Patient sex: M
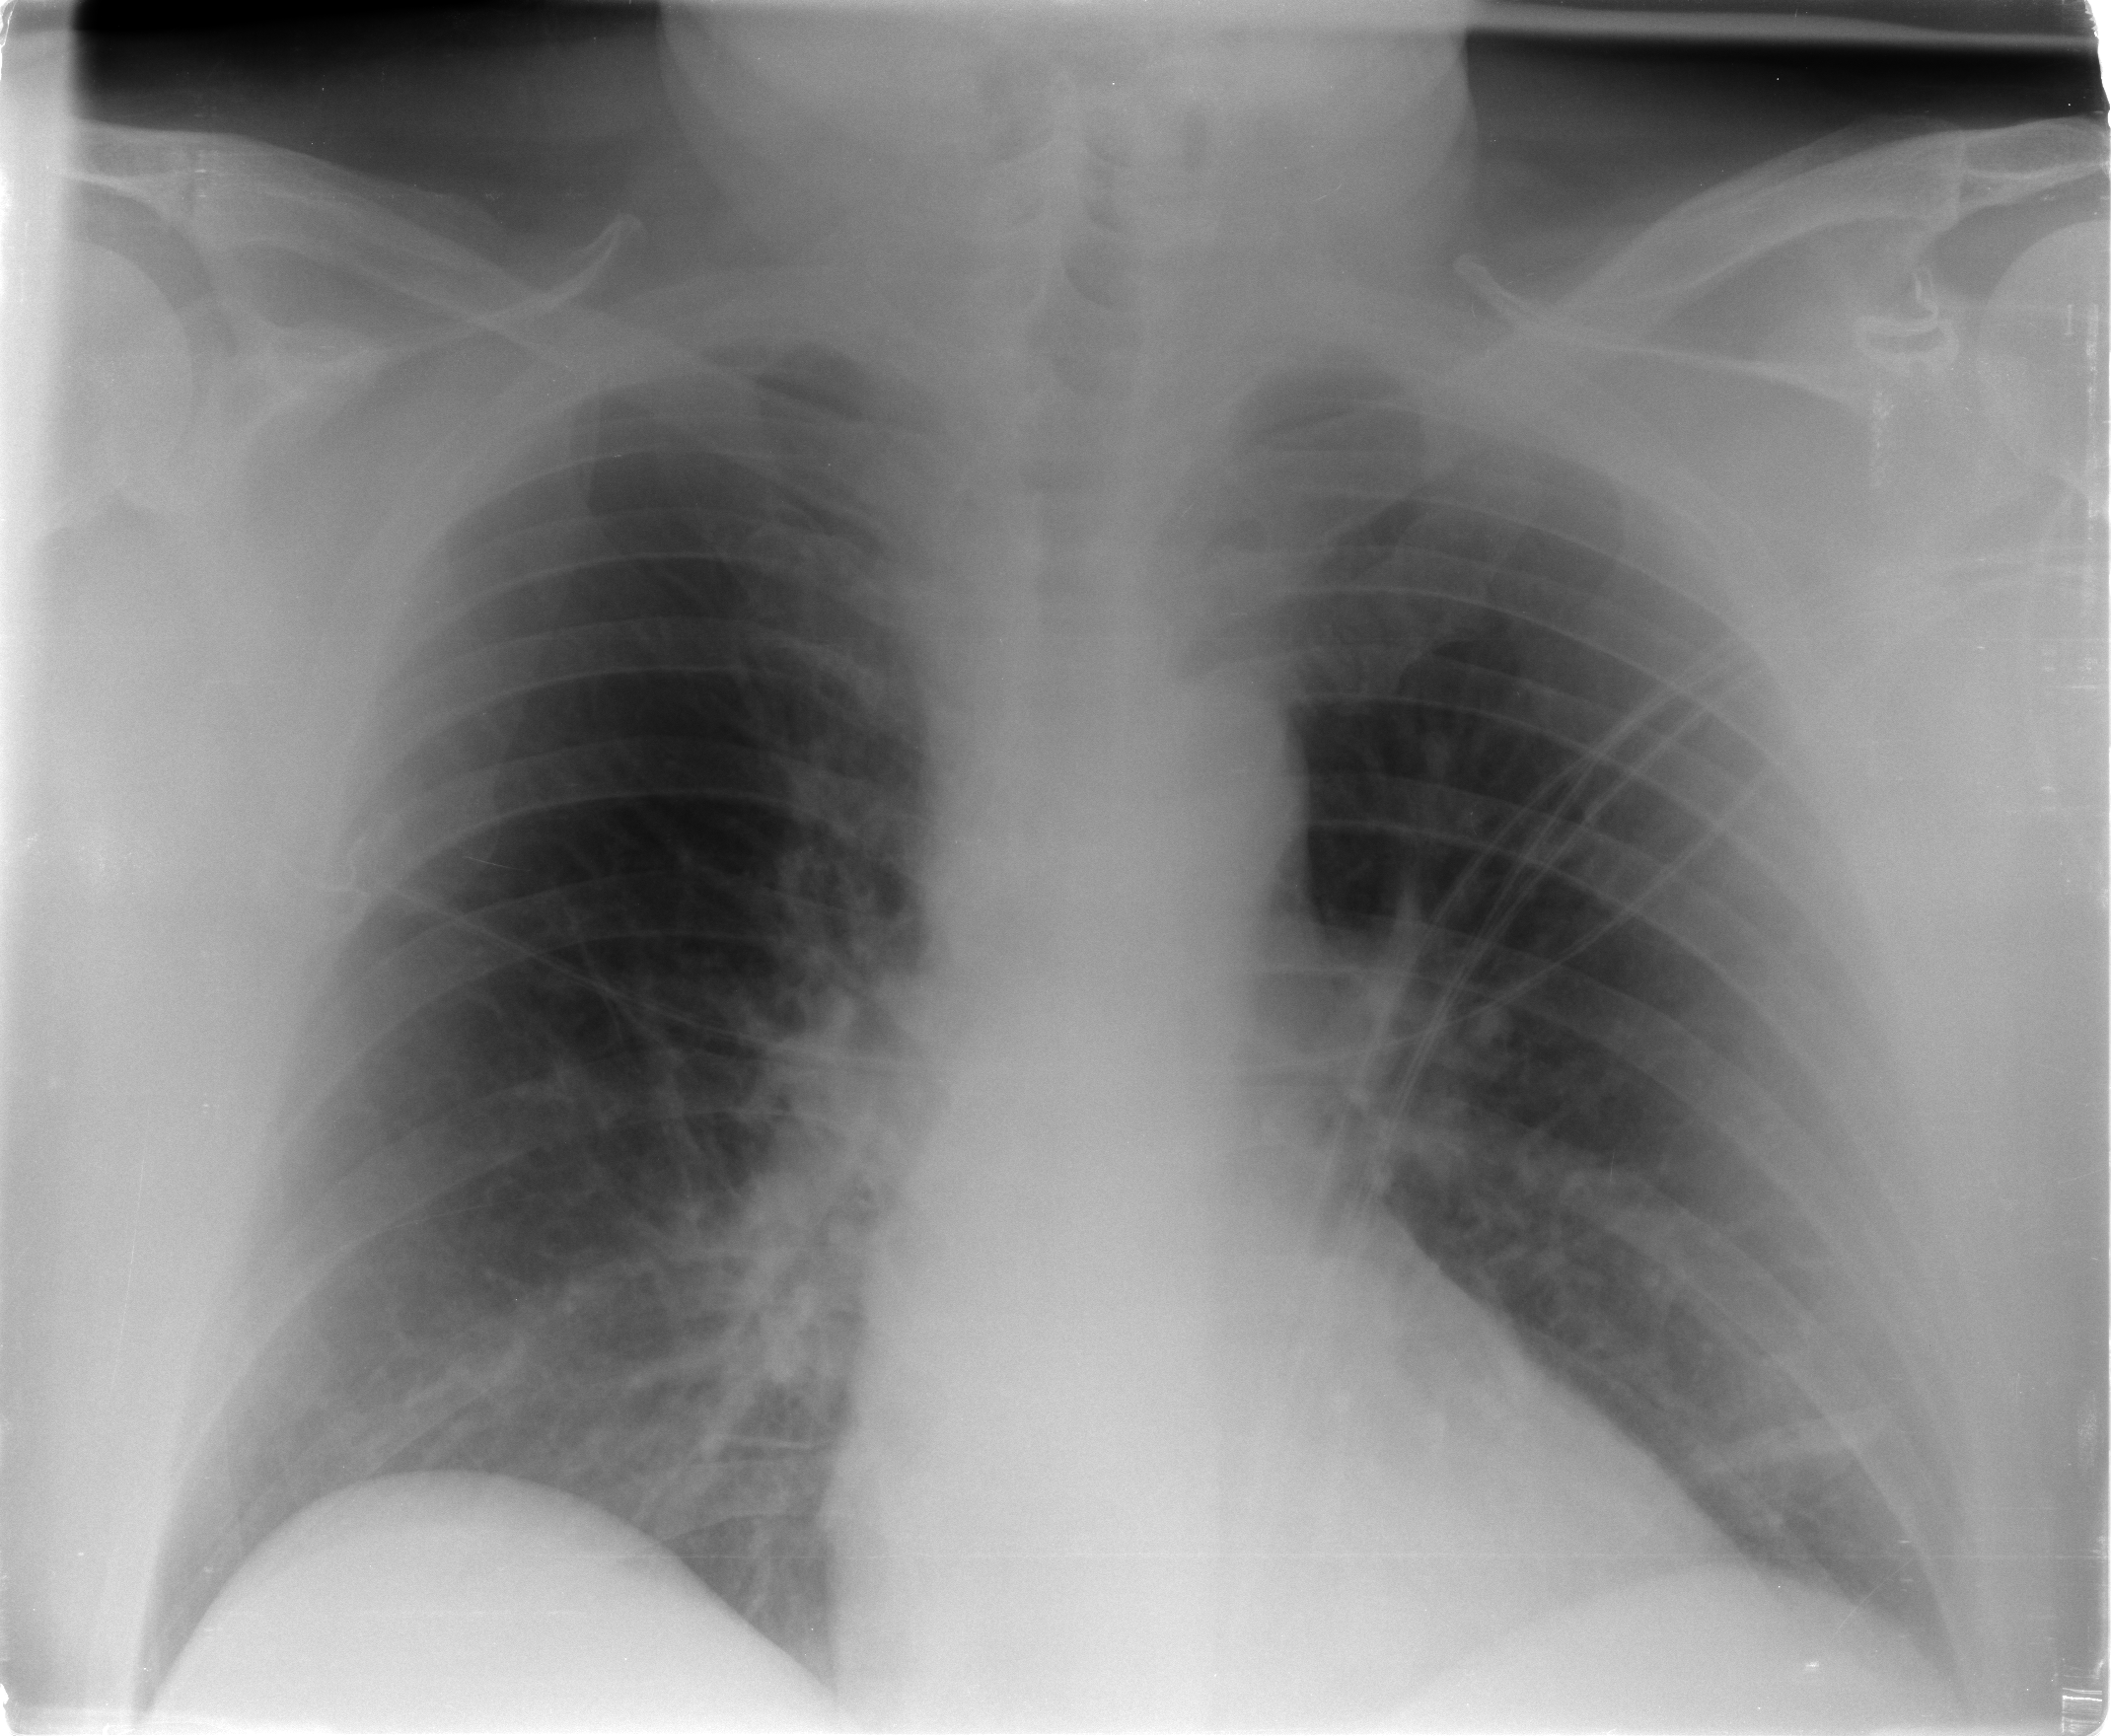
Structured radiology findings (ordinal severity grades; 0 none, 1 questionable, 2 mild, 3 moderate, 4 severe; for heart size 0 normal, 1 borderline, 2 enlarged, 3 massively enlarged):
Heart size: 0
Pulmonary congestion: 0
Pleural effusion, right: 0
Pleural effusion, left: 0
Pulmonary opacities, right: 1
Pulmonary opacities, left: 0
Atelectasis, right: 0
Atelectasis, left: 0